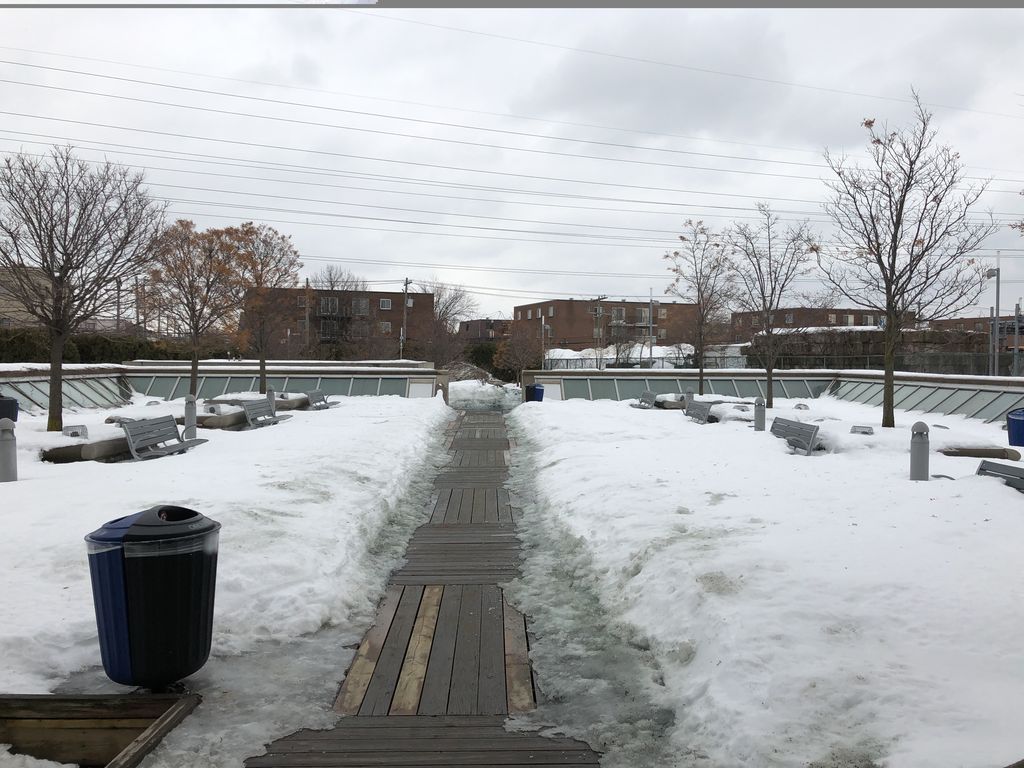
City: montreal